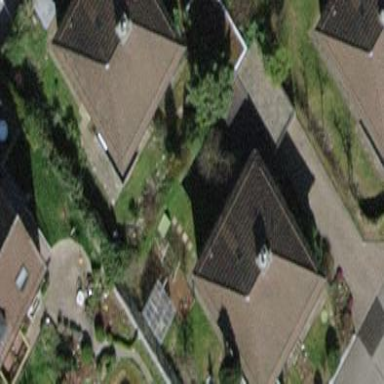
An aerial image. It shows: Building with tiled roof.